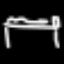
Label: bed